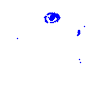
Particle: electron